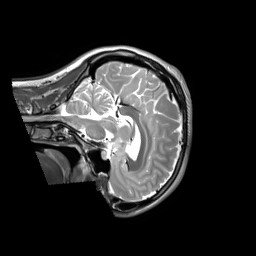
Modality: T2w
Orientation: sagittal
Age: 20
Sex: male
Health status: ill
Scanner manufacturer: siemens
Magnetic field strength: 3 T
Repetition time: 2.8 s
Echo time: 0.326 s